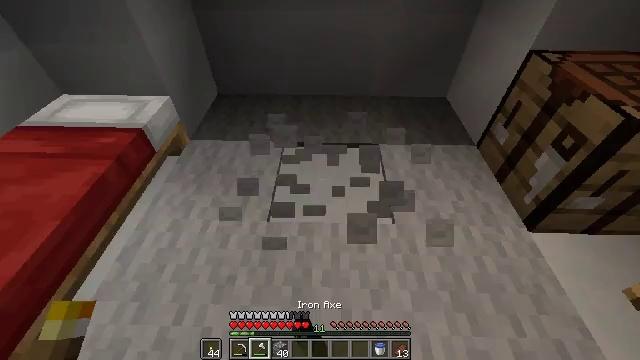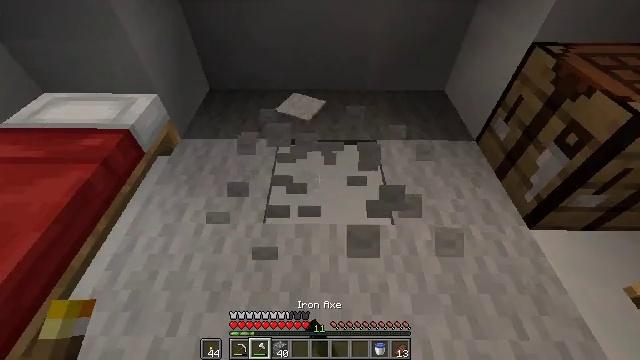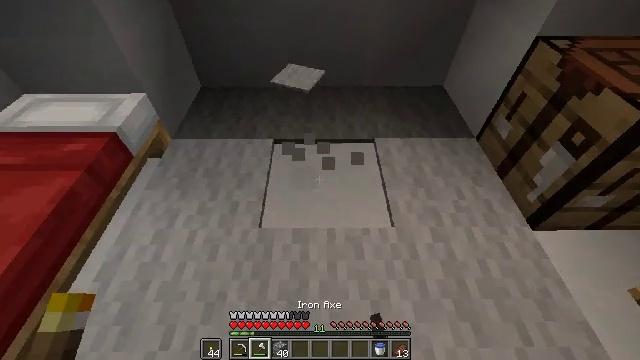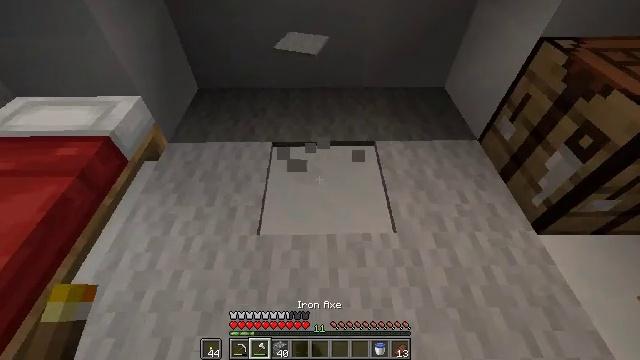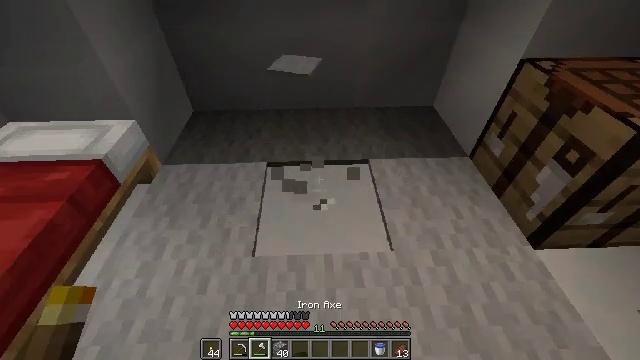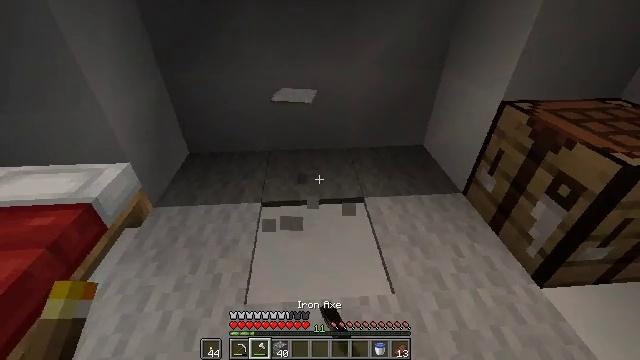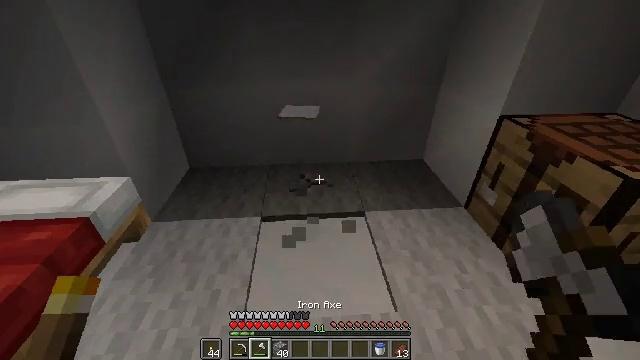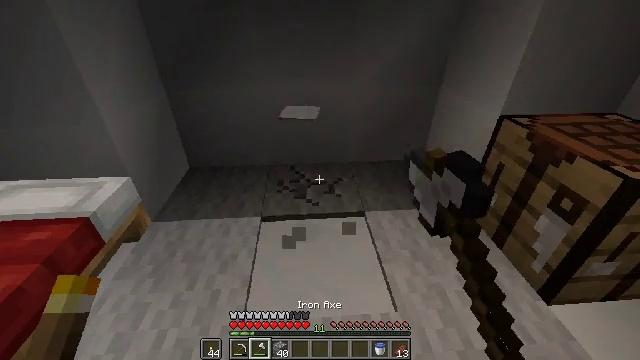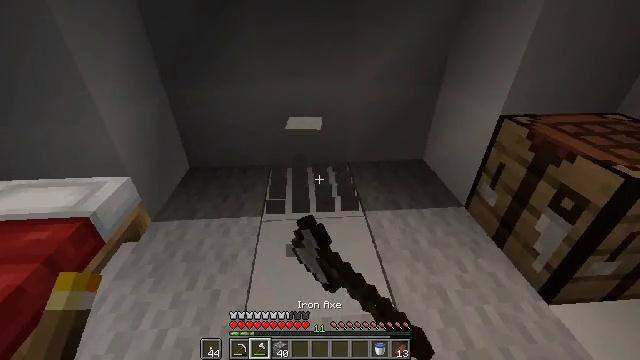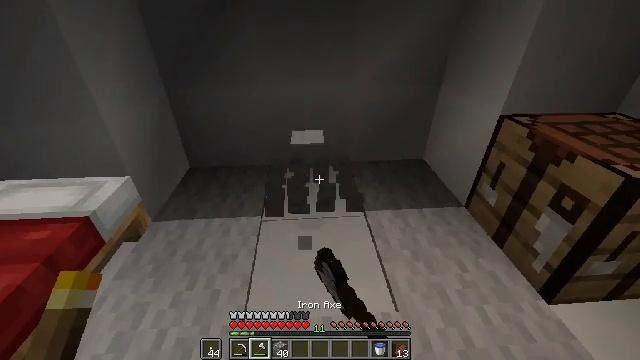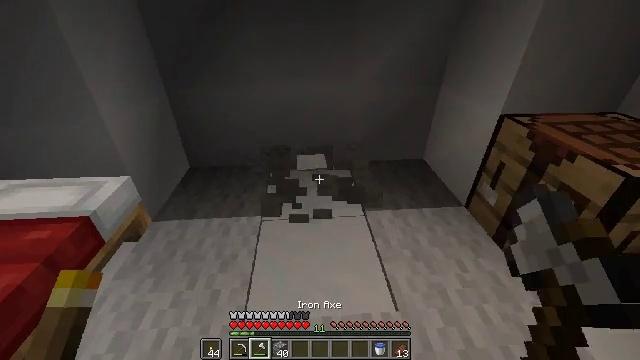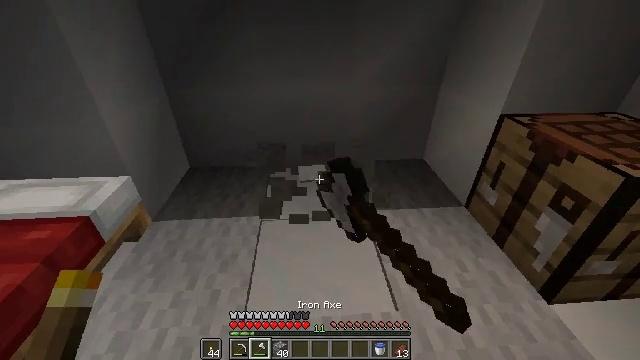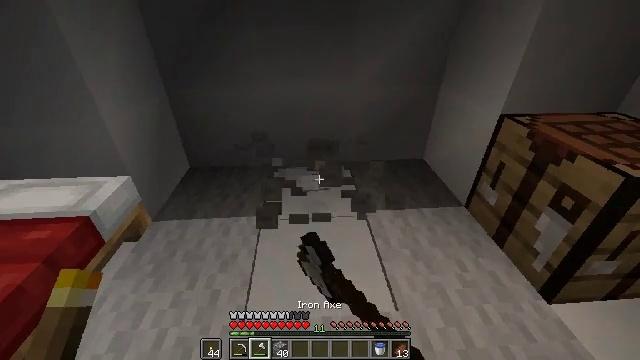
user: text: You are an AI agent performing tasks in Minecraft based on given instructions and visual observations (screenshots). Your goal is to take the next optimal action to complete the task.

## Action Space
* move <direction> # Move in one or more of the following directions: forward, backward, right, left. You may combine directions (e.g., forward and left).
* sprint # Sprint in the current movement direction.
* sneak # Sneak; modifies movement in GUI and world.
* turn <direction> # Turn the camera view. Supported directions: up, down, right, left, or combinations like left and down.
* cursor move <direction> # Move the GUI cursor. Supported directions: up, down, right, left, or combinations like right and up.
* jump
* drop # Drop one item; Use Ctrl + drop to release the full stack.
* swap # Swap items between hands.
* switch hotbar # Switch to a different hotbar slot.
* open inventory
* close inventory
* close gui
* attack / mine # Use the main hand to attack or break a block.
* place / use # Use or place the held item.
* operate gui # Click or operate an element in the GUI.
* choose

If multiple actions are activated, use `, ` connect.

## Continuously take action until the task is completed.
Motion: motion action
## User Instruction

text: Gather the light gray carpet into your inventory.
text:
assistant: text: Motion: turn right and down, attack / mine
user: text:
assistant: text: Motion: turn right and down, attack / mine
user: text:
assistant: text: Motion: attack / mine
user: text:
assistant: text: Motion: turn right and up, attack / mine
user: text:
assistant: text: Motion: turn right and up, attack / mine
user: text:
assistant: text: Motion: turn up, attack / mine
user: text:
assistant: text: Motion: attack / mine
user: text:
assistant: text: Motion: attack / mine
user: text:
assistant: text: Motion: attack / mine
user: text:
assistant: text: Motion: attack / mine
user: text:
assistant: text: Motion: attack / mine
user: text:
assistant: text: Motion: attack / mine
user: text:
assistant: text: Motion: attack / mine